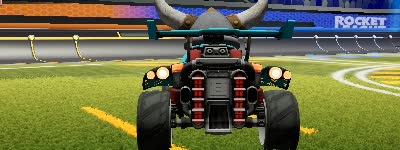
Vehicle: octane